Question: Count the number of objects in the diagram.
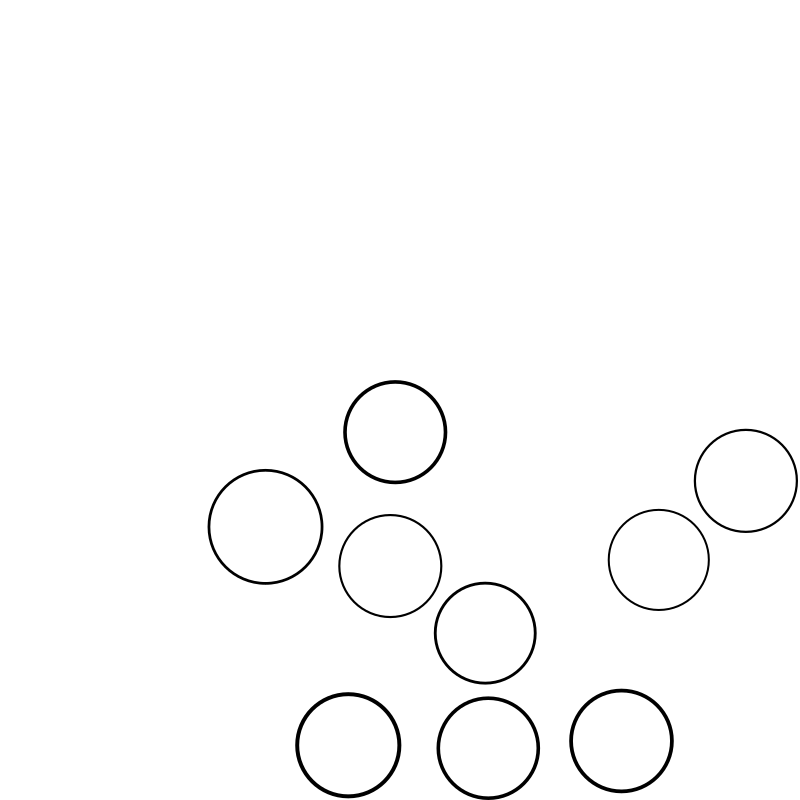
Answer: 9